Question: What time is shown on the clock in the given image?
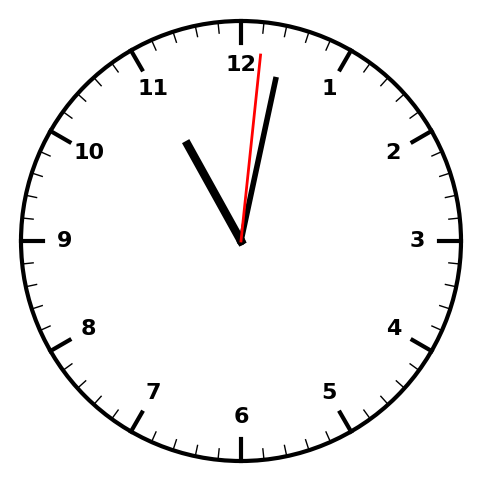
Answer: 11:02:01